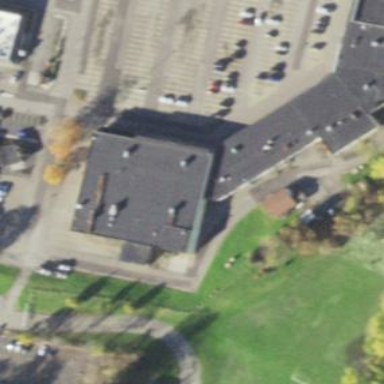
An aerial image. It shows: Building that is nightclub.